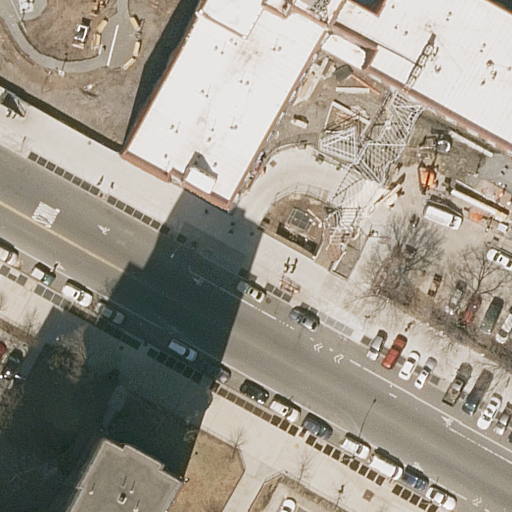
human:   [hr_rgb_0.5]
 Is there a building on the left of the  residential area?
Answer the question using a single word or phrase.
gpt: no

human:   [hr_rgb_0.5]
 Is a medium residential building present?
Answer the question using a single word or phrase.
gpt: yes

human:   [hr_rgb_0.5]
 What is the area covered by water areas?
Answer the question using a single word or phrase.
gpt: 0m2

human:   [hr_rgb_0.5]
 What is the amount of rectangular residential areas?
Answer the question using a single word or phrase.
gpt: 1

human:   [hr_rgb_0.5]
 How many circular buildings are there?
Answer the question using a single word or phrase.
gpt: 0

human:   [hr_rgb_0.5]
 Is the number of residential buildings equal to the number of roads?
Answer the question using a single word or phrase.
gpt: yes

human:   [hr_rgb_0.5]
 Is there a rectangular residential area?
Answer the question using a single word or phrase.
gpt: yes

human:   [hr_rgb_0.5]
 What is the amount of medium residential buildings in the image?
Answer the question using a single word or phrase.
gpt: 1

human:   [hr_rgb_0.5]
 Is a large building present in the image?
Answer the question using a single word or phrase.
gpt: yes

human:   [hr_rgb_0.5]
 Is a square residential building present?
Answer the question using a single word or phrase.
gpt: no

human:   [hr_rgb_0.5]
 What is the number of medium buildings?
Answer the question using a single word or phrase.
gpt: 1

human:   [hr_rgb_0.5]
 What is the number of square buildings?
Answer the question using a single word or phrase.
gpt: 0

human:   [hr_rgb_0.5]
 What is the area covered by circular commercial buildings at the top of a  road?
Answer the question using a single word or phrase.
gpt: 0m2

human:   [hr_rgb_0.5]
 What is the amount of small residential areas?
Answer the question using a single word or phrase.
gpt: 0

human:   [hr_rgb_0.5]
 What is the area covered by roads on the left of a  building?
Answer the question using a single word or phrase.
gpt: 0m2

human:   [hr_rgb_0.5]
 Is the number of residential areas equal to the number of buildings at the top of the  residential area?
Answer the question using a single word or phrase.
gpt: no

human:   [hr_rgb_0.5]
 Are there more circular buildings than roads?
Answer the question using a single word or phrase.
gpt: no

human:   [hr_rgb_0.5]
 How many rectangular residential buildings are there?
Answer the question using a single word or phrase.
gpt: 0

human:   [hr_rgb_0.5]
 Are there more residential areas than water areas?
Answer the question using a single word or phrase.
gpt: yes

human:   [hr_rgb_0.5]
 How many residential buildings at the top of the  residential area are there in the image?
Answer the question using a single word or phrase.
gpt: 2

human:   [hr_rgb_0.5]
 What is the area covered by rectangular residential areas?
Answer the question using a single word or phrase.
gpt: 10638m2

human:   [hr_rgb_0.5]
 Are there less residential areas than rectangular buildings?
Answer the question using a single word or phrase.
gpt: no

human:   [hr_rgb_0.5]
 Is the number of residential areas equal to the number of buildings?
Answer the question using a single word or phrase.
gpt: no

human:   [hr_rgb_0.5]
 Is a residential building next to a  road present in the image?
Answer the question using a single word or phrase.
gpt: yes

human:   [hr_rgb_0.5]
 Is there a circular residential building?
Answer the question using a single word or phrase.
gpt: no

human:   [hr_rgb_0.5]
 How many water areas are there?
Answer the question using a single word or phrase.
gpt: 0

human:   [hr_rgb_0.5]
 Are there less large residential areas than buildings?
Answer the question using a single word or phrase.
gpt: yes

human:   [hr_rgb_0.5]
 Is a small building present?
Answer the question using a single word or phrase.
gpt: no

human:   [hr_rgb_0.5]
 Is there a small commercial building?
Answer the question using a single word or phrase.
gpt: no

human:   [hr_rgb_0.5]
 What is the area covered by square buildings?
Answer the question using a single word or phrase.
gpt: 0m2

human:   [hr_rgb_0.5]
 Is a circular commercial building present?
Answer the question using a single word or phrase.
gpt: no

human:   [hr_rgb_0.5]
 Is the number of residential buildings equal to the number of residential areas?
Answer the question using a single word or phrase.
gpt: no

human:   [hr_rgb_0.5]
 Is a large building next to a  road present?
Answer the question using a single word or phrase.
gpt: yes

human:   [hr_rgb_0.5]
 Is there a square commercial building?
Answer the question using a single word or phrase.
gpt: no

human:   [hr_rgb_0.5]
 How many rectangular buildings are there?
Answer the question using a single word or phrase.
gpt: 0

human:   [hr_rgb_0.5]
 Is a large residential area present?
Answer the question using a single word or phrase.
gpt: yes